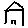
Label: house